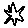
Label: star